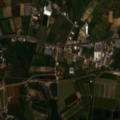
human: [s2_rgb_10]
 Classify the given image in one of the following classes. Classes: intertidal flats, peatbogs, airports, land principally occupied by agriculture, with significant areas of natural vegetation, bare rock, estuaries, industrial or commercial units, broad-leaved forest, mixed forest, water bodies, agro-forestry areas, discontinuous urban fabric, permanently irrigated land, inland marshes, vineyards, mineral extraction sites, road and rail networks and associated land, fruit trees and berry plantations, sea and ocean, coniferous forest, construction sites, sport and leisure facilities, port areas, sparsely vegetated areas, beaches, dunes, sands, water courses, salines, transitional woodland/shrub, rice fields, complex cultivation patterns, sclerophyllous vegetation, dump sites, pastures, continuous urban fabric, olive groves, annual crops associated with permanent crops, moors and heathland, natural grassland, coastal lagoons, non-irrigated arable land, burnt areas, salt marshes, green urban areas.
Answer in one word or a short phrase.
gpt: discontinuous urban fabric, complex cultivation patterns, salines